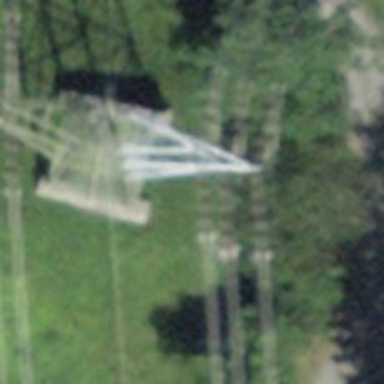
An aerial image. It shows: Power tower.